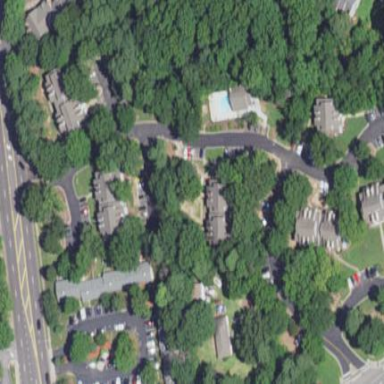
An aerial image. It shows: Residential area within neighborhood.